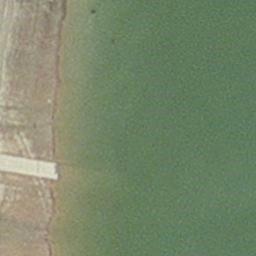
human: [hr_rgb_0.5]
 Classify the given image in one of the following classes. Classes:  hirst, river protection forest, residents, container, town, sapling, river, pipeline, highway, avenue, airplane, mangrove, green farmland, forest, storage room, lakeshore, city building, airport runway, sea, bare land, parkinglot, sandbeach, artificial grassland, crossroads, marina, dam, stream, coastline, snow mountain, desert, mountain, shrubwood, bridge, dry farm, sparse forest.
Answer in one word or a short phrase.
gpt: hirst